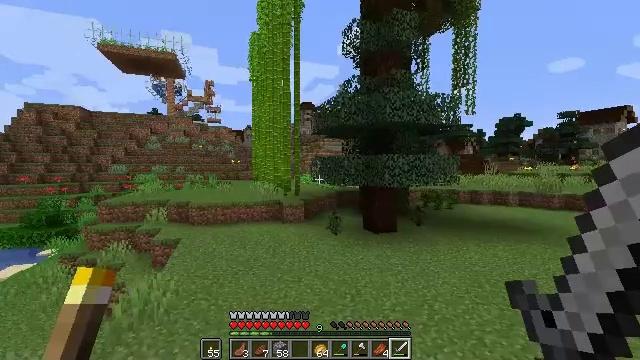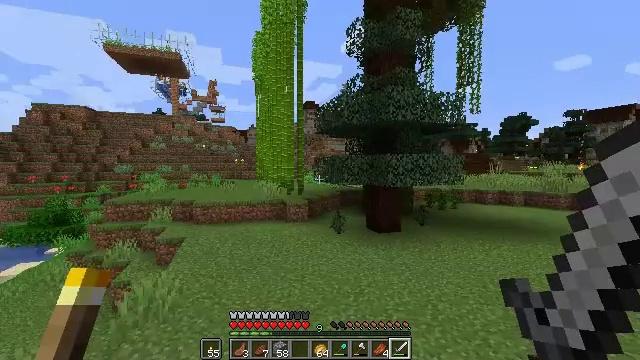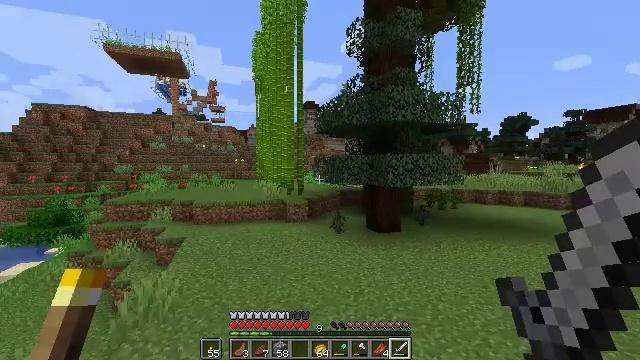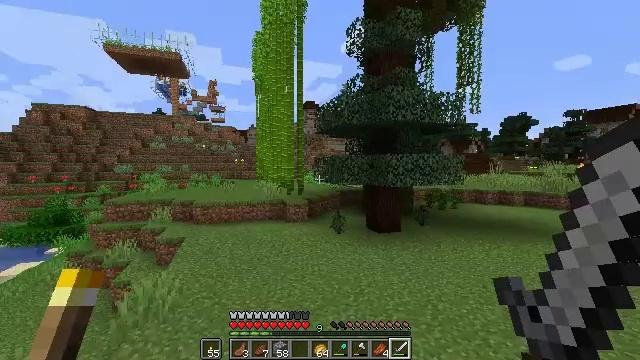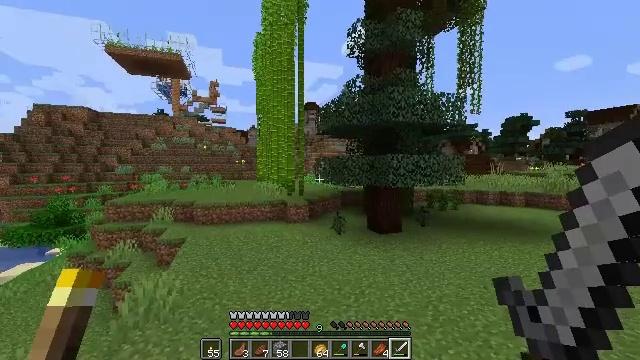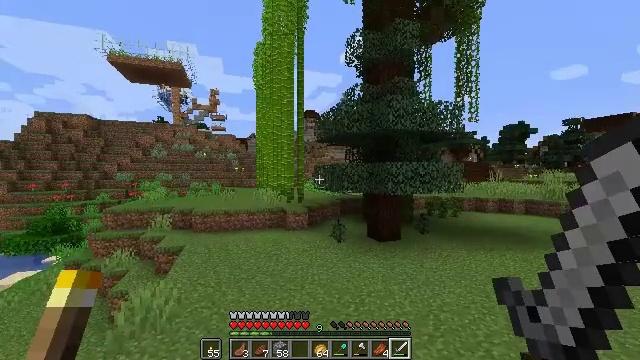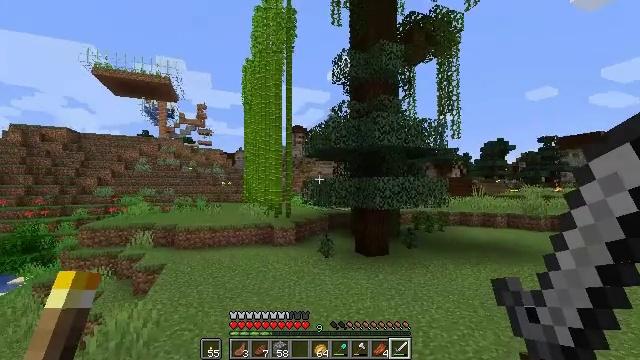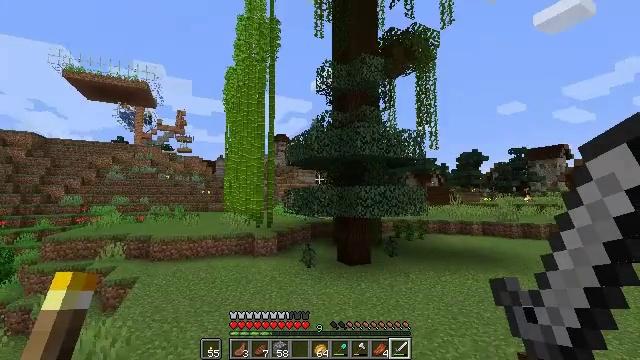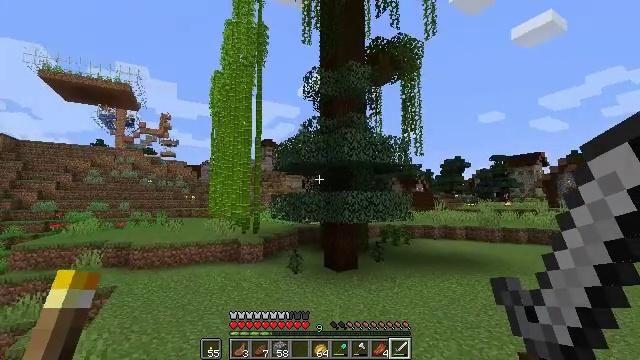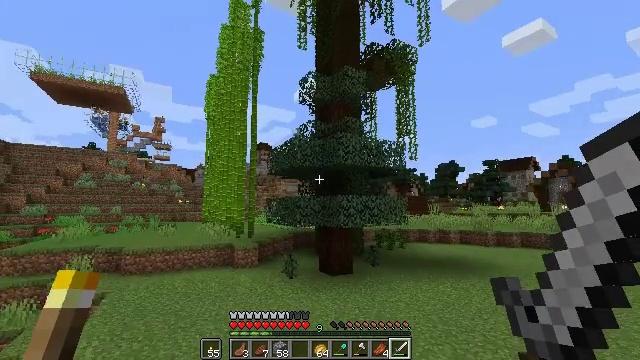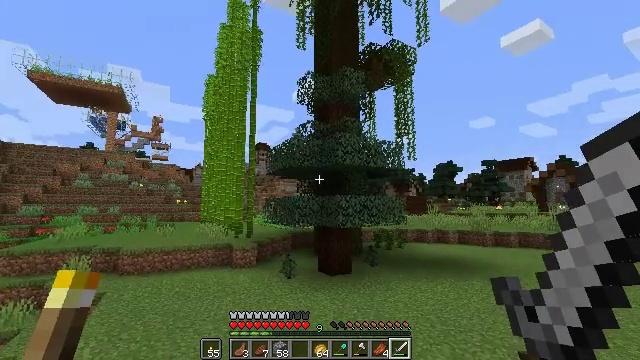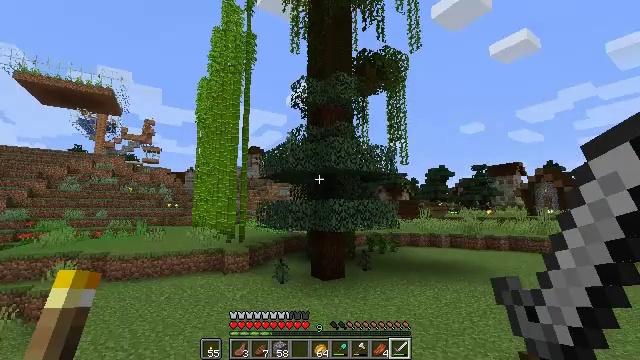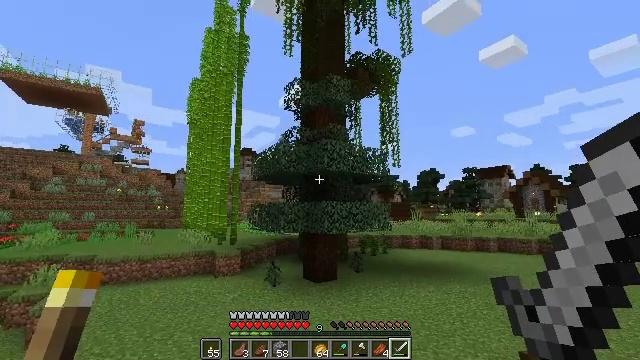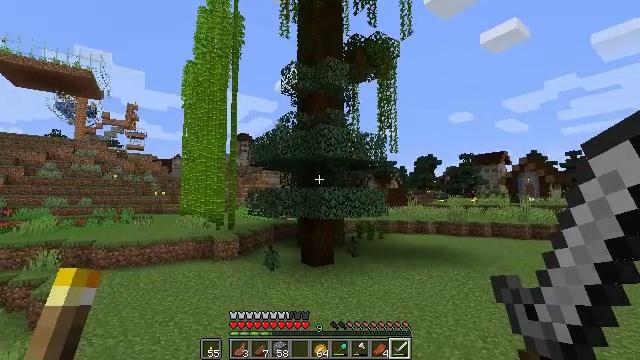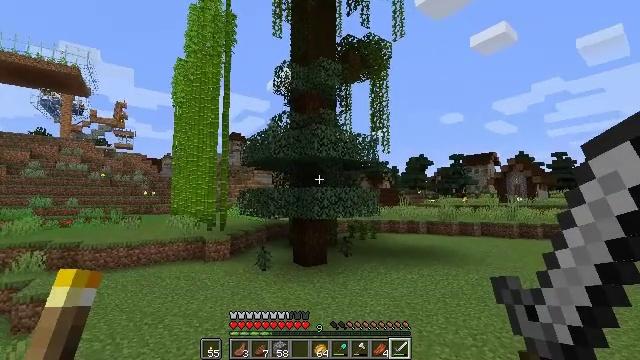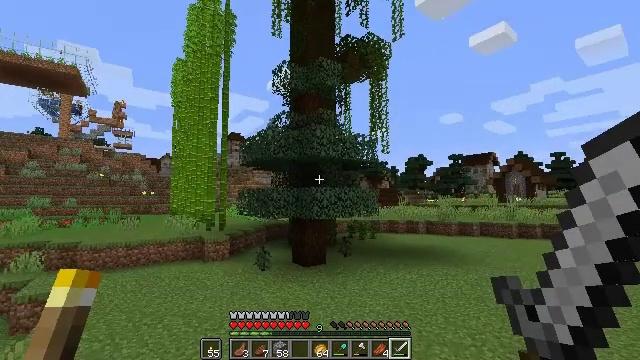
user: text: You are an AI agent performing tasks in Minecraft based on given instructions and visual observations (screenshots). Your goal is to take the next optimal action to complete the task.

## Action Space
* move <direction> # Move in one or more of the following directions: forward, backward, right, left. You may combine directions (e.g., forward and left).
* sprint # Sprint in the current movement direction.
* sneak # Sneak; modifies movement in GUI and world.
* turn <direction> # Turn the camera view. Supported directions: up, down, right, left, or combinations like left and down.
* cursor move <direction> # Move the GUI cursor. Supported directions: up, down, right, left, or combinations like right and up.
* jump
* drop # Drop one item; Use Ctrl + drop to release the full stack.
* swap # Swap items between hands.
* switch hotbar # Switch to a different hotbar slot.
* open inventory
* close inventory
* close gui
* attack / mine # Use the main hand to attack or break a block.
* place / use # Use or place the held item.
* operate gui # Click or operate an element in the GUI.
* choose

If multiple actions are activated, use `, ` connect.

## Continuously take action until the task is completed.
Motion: motion action
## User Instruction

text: Cook a potato in the furnace.
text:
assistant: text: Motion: no_op
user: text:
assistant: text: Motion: no_op
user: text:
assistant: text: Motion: no_op
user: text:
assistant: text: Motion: no_op
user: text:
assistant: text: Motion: turn up
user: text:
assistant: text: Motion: turn right and up
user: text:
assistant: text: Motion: turn right and up
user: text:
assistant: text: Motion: turn right and up
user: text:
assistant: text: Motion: turn right
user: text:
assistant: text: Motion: no_op
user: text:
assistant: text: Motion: turn right
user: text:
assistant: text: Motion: turn right
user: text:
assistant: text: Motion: turn down
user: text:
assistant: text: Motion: turn right
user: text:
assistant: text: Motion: no_op
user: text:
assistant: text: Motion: no_op
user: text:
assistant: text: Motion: no_op
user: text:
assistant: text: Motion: no_op
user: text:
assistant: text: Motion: no_op
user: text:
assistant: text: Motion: no_op
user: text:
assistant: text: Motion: no_op
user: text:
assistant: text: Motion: no_op
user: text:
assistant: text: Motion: no_op
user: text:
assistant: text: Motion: no_op
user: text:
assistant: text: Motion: turn right
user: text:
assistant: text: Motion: turn right and up
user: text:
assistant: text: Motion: turn left and up
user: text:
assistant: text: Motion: turn left and up
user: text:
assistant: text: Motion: turn up
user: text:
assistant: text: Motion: turn up